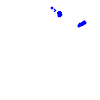
Particle: electron